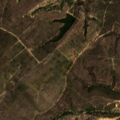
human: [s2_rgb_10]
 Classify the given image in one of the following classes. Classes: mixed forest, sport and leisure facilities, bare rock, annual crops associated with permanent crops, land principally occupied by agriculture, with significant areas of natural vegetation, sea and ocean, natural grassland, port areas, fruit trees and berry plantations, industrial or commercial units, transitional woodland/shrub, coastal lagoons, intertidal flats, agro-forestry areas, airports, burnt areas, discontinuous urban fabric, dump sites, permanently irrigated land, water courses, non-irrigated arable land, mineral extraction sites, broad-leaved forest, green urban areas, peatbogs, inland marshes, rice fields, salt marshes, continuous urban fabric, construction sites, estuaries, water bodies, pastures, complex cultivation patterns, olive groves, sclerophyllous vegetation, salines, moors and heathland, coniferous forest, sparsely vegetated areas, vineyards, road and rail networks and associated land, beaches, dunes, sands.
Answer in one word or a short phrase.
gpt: broad-leaved forest, transitional woodland/shrub